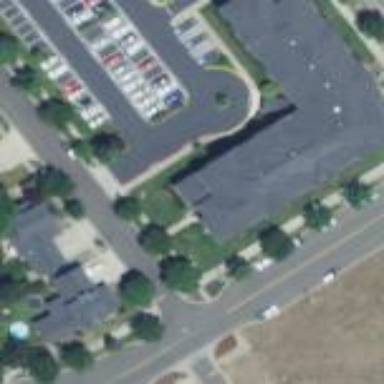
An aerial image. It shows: Commercial building.